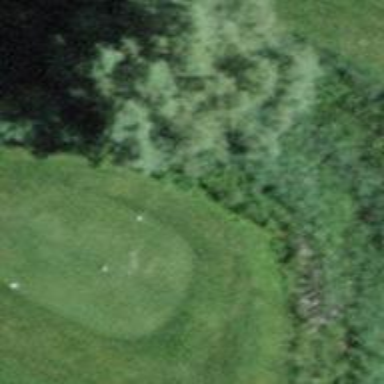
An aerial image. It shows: Grassy area designated as golf tee.